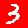
Digit: 3